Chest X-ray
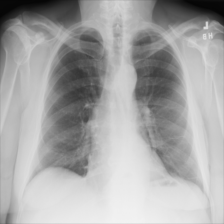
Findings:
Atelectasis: positive
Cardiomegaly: negative
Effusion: negative
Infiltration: negative
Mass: negative
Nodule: negative
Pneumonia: negative
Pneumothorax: negative
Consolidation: negative
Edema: negative
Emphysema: negative
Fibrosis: negative
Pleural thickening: negative
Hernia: negative